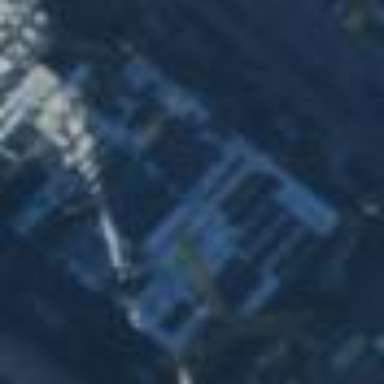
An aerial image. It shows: Part of building.